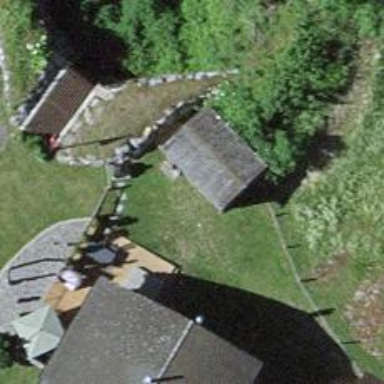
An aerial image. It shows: Flagpole structure.